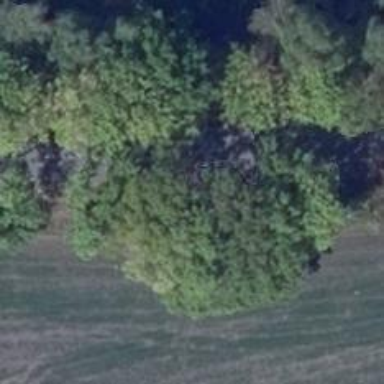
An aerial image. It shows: Row of broadleaved trees.